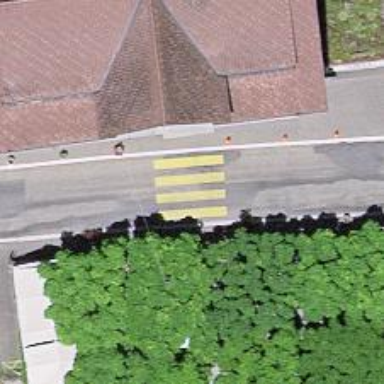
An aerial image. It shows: Marked road crossing.